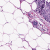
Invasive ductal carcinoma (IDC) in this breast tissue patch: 1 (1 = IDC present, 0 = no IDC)